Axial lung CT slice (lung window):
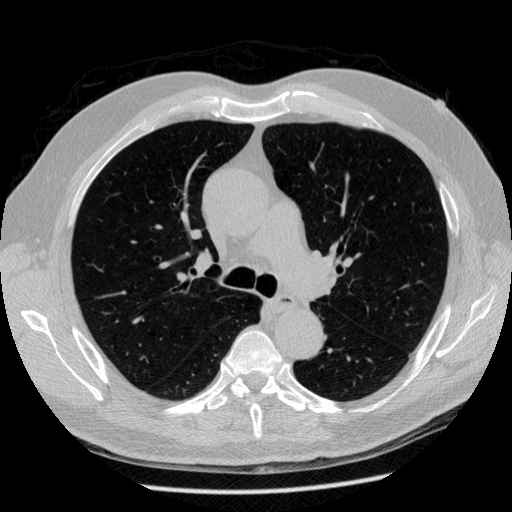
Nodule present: no